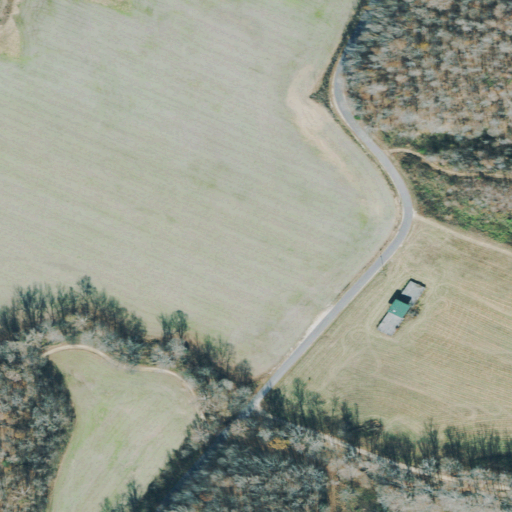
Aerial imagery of valley in Tennessee named Hite Hollow containing cultivated crops, open development, pasture, deciduous forest, low intensity development, and medium intensity development